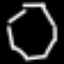
Label: octagon